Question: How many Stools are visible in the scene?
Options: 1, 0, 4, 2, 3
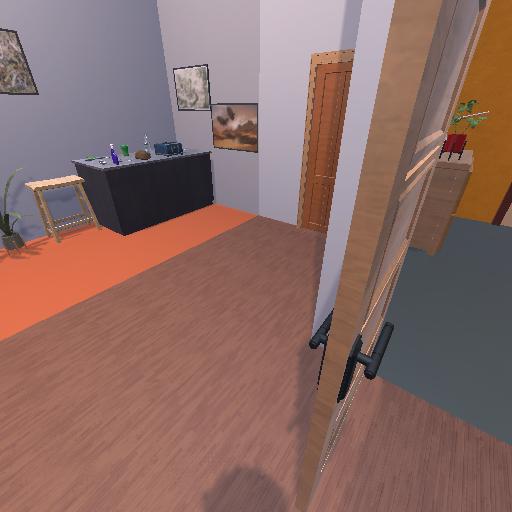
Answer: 1